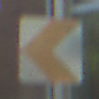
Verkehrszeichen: RichtungstafelnInKurvenKleinRechts
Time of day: Midday
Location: Outdoor (Suburban)
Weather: Clear
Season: NotSpecified
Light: Natural